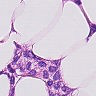
Metastatic tissue present: yes